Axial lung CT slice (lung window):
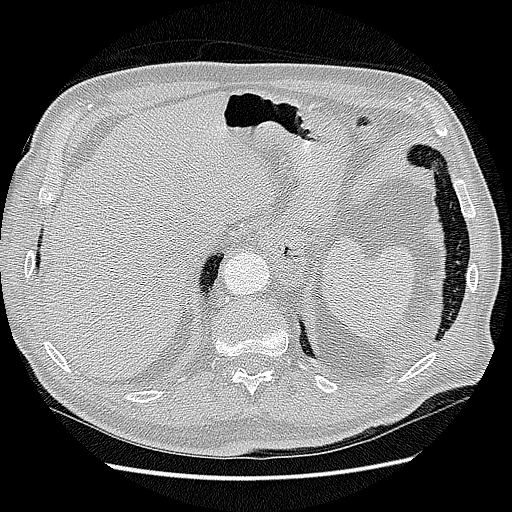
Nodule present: no